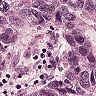
Metastatic tissue present: yes